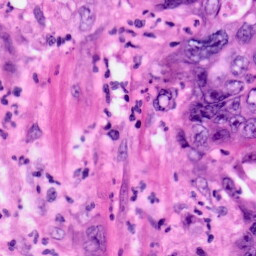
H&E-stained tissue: Pancreatic